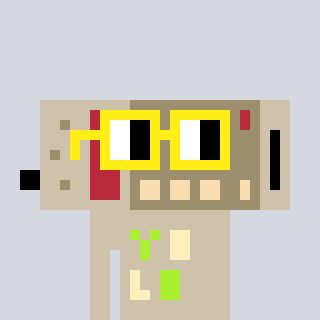
a pixel art character with square yellow glasses, a cordless phone-shaped head and a bege-colored body on a cool background